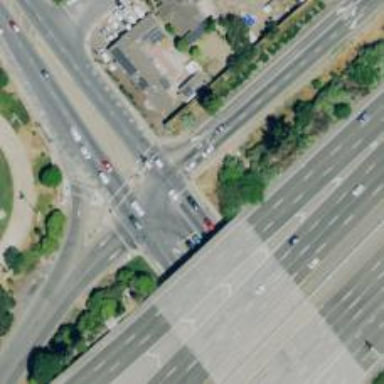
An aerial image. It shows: Solid stop line on the road.